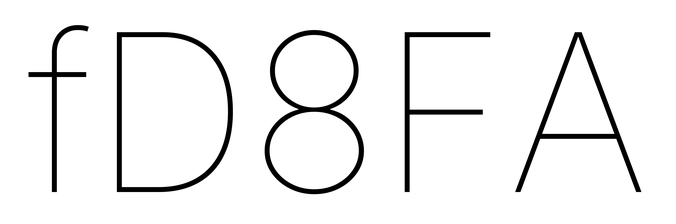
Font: Inter_Thin